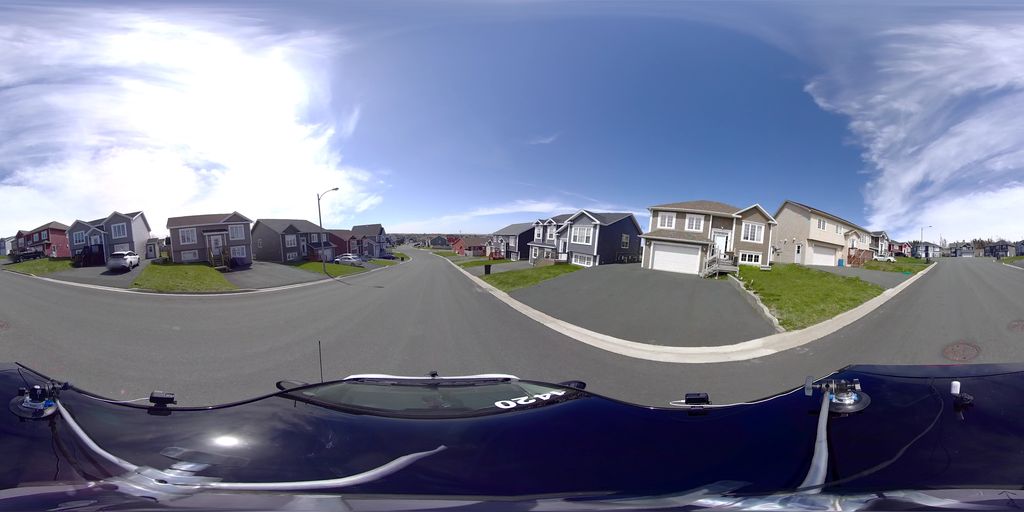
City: st_johns